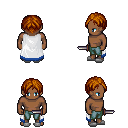
a pixel art fantasy rpg character, male body template, human, dark skin, white trimmed cape, teal pants, brunette parted hairstyle, white slippers, dagger, four views (front, back, left, right), 2x2 character sprite sheet, small pixel art, hard edges, no anti-aliasing